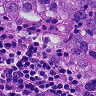
Metastatic tissue present: yes